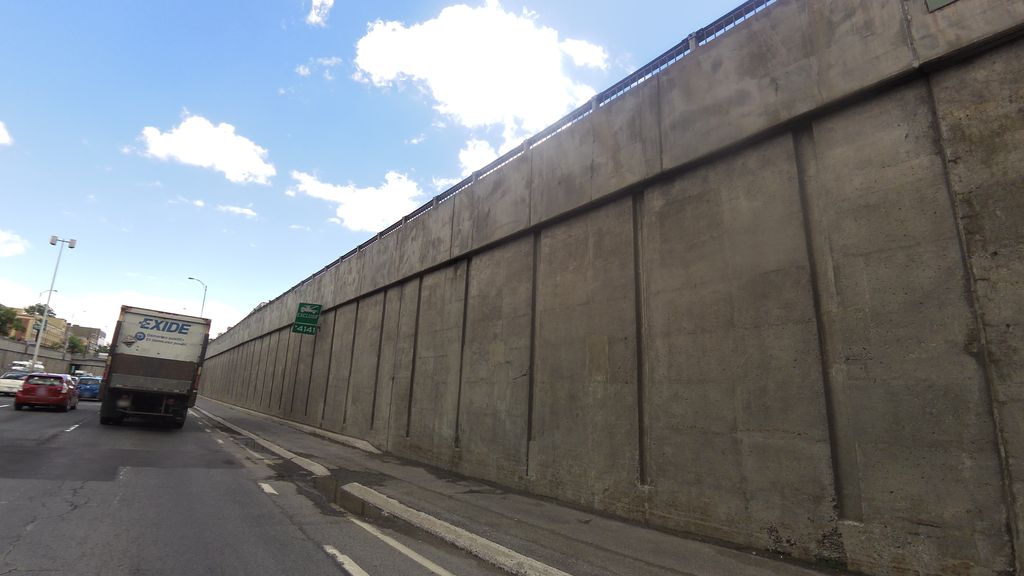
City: montreal